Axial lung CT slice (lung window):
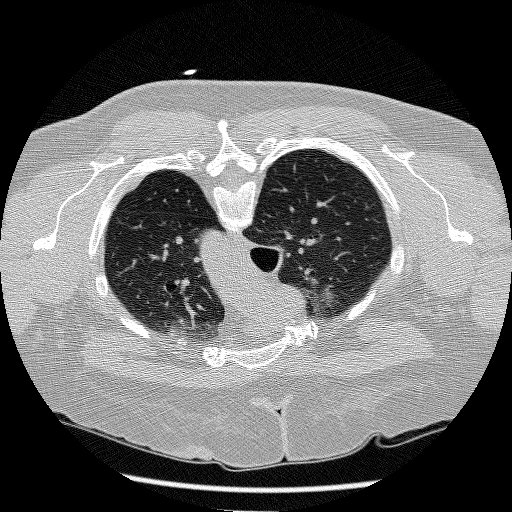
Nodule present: no